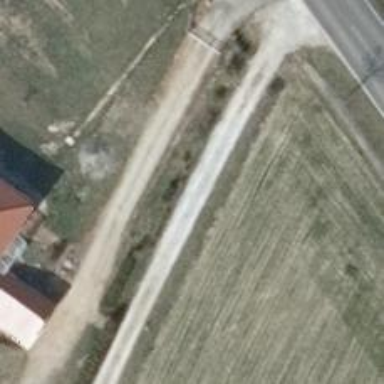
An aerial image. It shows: Driveway.